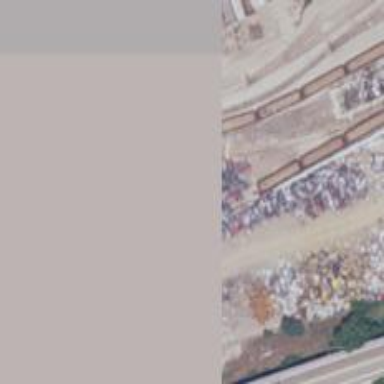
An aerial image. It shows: Rail spur service.